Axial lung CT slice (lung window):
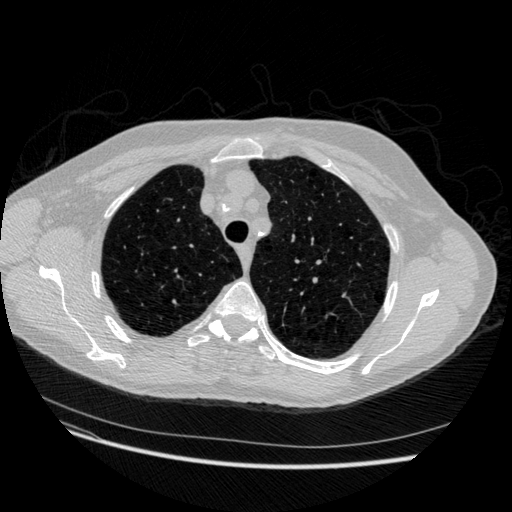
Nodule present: no